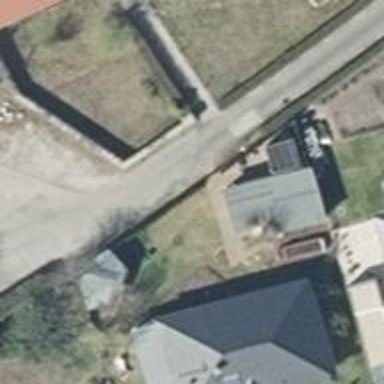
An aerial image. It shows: Concrete driveway designated as service road.